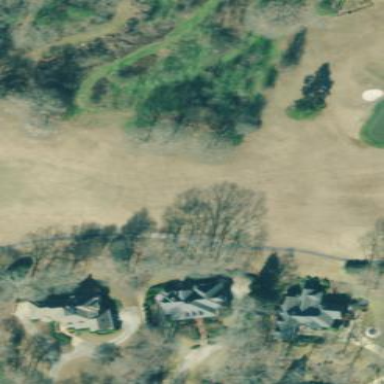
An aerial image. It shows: Area of rough grass used for golf.